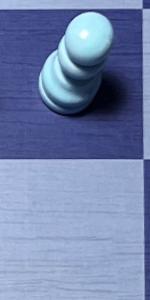
Label: Empty